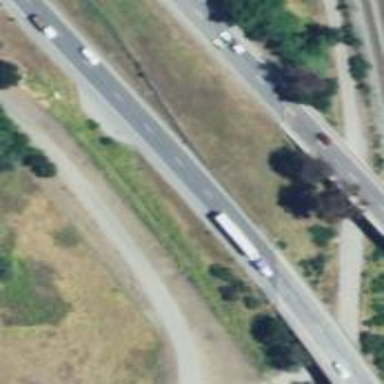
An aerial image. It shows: Asphalt trunk highway classified as expressway.